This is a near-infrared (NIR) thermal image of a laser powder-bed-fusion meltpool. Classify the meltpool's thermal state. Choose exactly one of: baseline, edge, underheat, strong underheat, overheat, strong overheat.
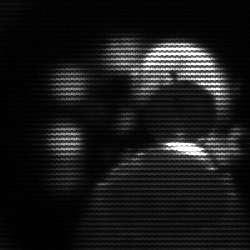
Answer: edge